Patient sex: F
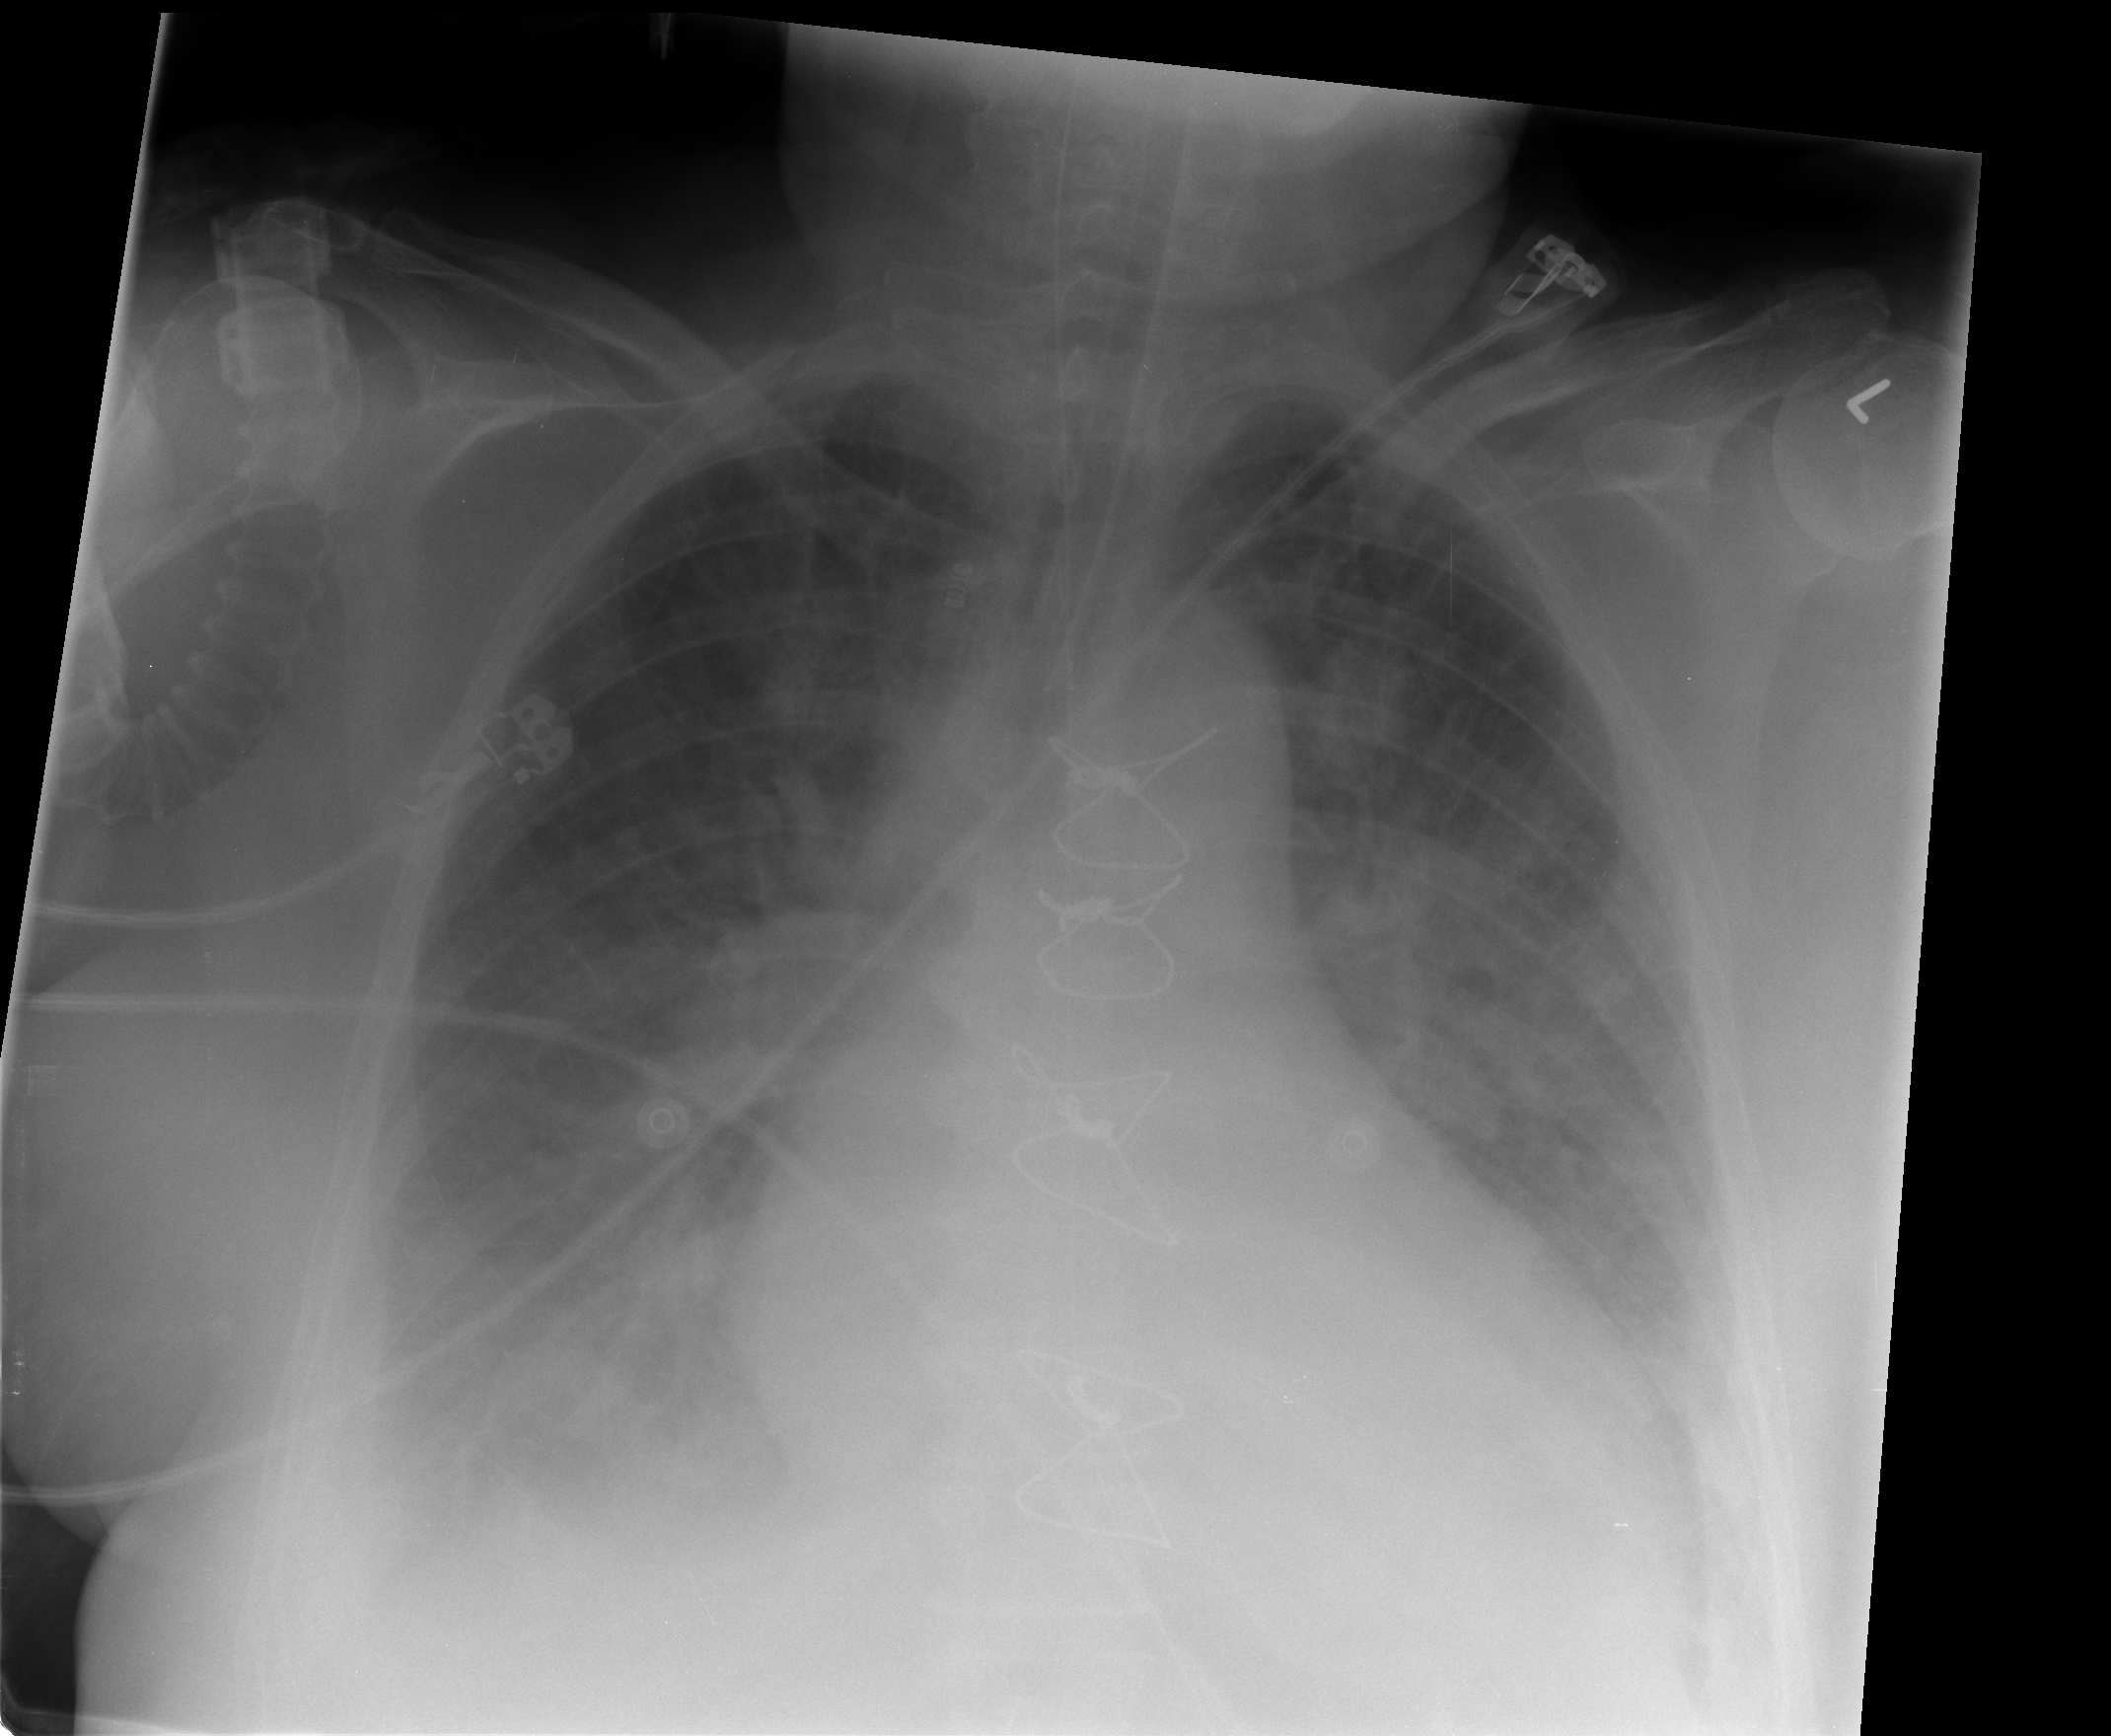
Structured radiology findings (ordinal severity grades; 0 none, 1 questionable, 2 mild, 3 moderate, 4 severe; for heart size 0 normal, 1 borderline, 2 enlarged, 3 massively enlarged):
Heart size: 2
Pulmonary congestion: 2
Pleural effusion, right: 2
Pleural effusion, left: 0
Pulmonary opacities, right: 1
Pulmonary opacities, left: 2
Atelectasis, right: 2
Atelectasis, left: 2